Question: I've been digging through examples, tutorials, and forums all day and I cannot seem to wrap my head around what seems like a simple concept.
Essentially, I am creating a color wheel color selection tool. The tool is a ring in shape, so I do not want the mouse to perform functions unless it is hovering over the tool shape itself.
The color wheel is a simple image. I've tried finding ways to utilize the opacity mapping, drawing ellipses to detect the mouse (which works, but then I can't click the physical wheel under it).
I'm just running into blanks here.
What I want to achieve (inevitably) is this: Mouse moves into color wheel's domain, changes cursor to dropper. When user clicks on a pixel at xPos/yPos we want to grab the RGB value of the pixel at that location. Looks easy on paper, right?
Anyone wanna try to assist? Maybe some spit-balling? Thank you so much for any help already, and thank you for taking the time to at least look at my question!
Here is the image being used for the color wheel for now:

UPDATE: I've got an overlay working, and I'm passing the click event successfully. Seems like I might be going the right way. Just need to figure out how to grab the pixel data next.
XAML:
'''
<Window x:Name="frmMain" x:Class="MouseImageTest.MainWindow"
xmlns="http://schemas.microsoft.com/winfx/2006/xaml/presentation"
xmlns:x="http://schemas.microsoft.com/winfx/2006/xaml"
xmlns:d="http://schemas.microsoft.com/expression/blend/2008"
xmlns:mc="http://schemas.openxmlformats.org/markup-compatibility/2006"
xmlns:local="clr-namespace:MouseImageTest"
mc:Ignorable="d"
Title="Color Picker Example" Height="423.41" Width="572.61">
<Window.Resources>
<Style x:Key="EllipseStyle1" TargetType="{x:Type Ellipse}"/>
</Window.Resources>
<Grid>
<Label x:Name="lblOpacity" Content="Update:" HorizontalAlignment="Left" VerticalAlignment="Top" Width="59" HorizontalContentAlignment="Right"/>
<Label x:Name="lblNumbers" Content="" HorizontalAlignment="Left" Margin="64,0,0,0" VerticalAlignment="Top" Width="149"/>
<Grid x:Name="grdBleh">
<Image x:Name="image" HorizontalAlignment="Left" Height="331" Margin="118,29,0,0" VerticalAlignment="Top" Width="323" Source="physicswheel.png" StretchDirection="DownOnly" MouseDown="image_MouseDown">
<Image.OpacityMask>
<ImageBrush ImageSource="physicswheel.png" Stretch="Uniform" Opacity="0.99"/>
</Image.OpacityMask>

<Ellipse x:Name="swatchOuterBounds" HorizontalAlignment="Left" Height="291" Margin="127,38,0,0" VerticalAlignment="Top" Width="290" Stroke="#FDFF0000" StrokeThickness="50" Style="{DynamicResource EllipseStyle1}" Opacity="0" MouseEnter="ellipse_MouseEnter" MouseLeave="ellipse_MouseLeave" PreviewMouseDown="ellipse_MouseDown"/>
<Border x:Name="brdrRed1" BorderBrush="Black" BorderThickness="2,2,1,2" Width="29" Height="25" Margin="446,106,89,256" VerticalAlignment="Center" HorizontalAlignment="Center" CornerRadius="4,0,0,4" Background="#FF959595">
<Label x:Name="lblRed" Content="R:" Margin="0,0,5,0" Background="{x:Null}" Foreground="Black" BorderThickness="0" Padding="0" VerticalContentAlignment="Center" HorizontalContentAlignment="Right"/>
</Border>
<Border x:Name="brdrRed2" BorderBrush="Black" BorderThickness="1,2,2,2" Width="29" Height="25" Margin="475,106,61,256" VerticalAlignment="Center" HorizontalAlignment="Center" CornerRadius="0,4,4,0" Background="#FF959595">
<Label x:Name="lblRed2" Content="" Margin="5,0,0,0" Background="{x:Null}" Foreground="Black" BorderThickness="0" Padding="0" VerticalContentAlignment="Center" HorizontalContentAlignment="Right"/>
</Border>
<Border x:Name="brdrGreen1" BorderBrush="Black" BorderThickness="2,2,1,2" Width="29" Height="25" Margin="446,135,89,229" VerticalAlignment="Center" HorizontalAlignment="Center" CornerRadius="4,0,0,4" Background="#FF959595">
<Label x:Name="lblGreen" Content="G:" Margin="0,0,5,0" Background="{x:Null}" Foreground="Black" BorderThickness="0" Padding="0" VerticalContentAlignment="Center" HorizontalContentAlignment="Right"/>
</Border>
<Border x:Name="brdrGreen2" BorderBrush="Black" BorderThickness="1,2,2,2" Width="29" Height="25" Margin="475,135,61,229" VerticalAlignment="Center" HorizontalAlignment="Center" CornerRadius="0,4,4,0" Background="#FF959595">
<Label x:Name="lblGreen2" Content="" Margin="5,0,0,0" Background="{x:Null}" Foreground="Black" BorderThickness="0" Padding="0" VerticalContentAlignment="Center" HorizontalContentAlignment="Right"/>
</Border>
<Border x:Name="brdrBlue1" BorderBrush="Black" BorderThickness="2,2,1,2" Width="29" Height="25" Margin="446,162,89,200" VerticalAlignment="Center" HorizontalAlignment="Center" CornerRadius="4,0,0,4" Background="#FF959595">
<Label x:Name="lblBlue" Content="B:" Margin="0,0,5,0" Background="{x:Null}" Foreground="Black" BorderThickness="0" Padding="0" VerticalContentAlignment="Center" HorizontalContentAlignment="Right"/>
</Border>
<Border x:Name="brdrBlue2" BorderBrush="Black" BorderThickness="1,2,2,2" Width="29" Height="25" Margin="475,162,61,200" VerticalAlignment="Center" HorizontalAlignment="Center" CornerRadius="0,4,4,0" Background="#FF959595">
<Label x:Name="lblBlue2" Content="" Margin="5,0,0,0" Background="{x:Null}" Foreground="Black" BorderThickness="0" Padding="0" VerticalContentAlignment="Center" HorizontalContentAlignment="Right"/>
</Border>
</Grid>
</Grid>
'''
C#:
'''
public partial class MainWindow : Window
{
public MainWindow()
{
InitializeComponent();
}
private void ellipse_MouseEnter(object sender, MouseEventArgs e)
{
Cursor = Cursors.Hand;
}
private void ellipse_MouseLeave(object sender, MouseEventArgs e)
{
Cursor = Cursors.Arrow;
}
private void image_MouseDown(object sender, MouseButtonEventArgs e)
{
if (swatchOuterBounds.IsMouseOver)
{
lblNumbers.Content = "Clicked the color wheel!";
// Insert mouseclick evaluation here and grab Pixel Data.
// Write to R/G/B labels.
}
}
private void ellipse_MouseDown(object sender, MouseButtonEventArgs e)
{
image_MouseDown(sender, e);
}
}
'''
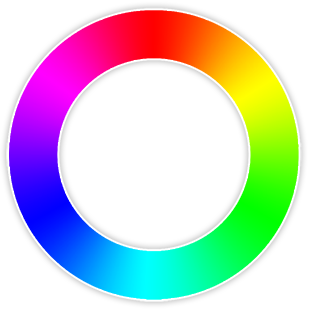
Answer: So, I had to kind of wing it. I controlled the click on the transparent ellipse and gathered the pixel data from the image control at Mouse coords. So, it all works. (Sorry, I don't like XAML, so here's what I came up with:
'''
Image swatcher = new Image();
swatcher.Source = new BitmapImage(new Uri("/Icons/physicswheel.png", UriKind.Relative));
swatcher.Stretch = Stretch.Uniform;
swatcher.Height = 100;
swatcher.Width = 100;
swatcher.Margin = new Thickness(5, 5, 5, 5);
swatcher.SetValue(Grid.RowProperty, 0);
swatcher.SetValue(Grid.ColumnProperty, 0);
swatcher.HorizontalAlignment = HorizontalAlignment.Center;
columns.Children.Add(swatcher);
Ellipse bumper = new Ellipse();
bumper.Height = 95;
bumper.Width = 95;
bumper.SetValue(Grid.RowProperty, 0);
bumper.SetValue(Grid.ColumnProperty, 0);
bumper.Stroke = new SolidColorBrush(Color.FromArgb(0, 12, 12, 255));
bumper.StrokeThickness = 17;
bumper.MouseEnter += delegate (object source, MouseEventArgs e)
{
//Change Mouse Cursor to custom dropper.
Uri curDropper = new Uri("/Cursors/eyedropper.cur", UriKind.Relative);
bumper.Cursor = new Cursor(App.GetResourceStream(curDropper).Stream);
};
bumper.MouseDown += delegate (object source, MouseButtonEventArgs e)
{
//Get Mouse position and then grab pixel data.
int xPos = Convert.ToInt32(e.GetPosition(swatcher).X);
int yPos = Convert.ToInt32(e.GetPosition(swatcher).Y);
CroppedBitmap dropper = new CroppedBitmap(swatcher.Source as BitmapSource, new Int32Rect(xPos, yPos, 1, 1));
byte[] pixel = new byte[4];
dropper.CopyPixels(pixel, 4, 0);
//Change Swatch Preview and RGB fields.
redUpDown.Text = pixel[2].ToString();
greenUpDown.Text = pixel[1].ToString();
blueUpDown.Text = pixel[0].ToString();
};
columns.Children.Add(bumper);
'''
I really hope this helps anyone on the same path. :)